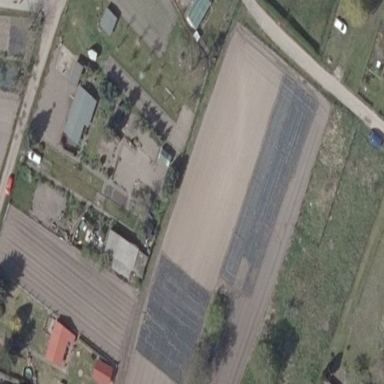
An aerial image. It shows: Area designated for allotments.